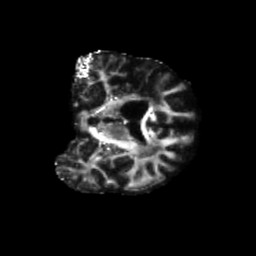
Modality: FA
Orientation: coronal
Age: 69
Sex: female
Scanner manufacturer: siemens
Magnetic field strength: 3 T
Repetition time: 5.47 s
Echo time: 0.0854 s